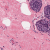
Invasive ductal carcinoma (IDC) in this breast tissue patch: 0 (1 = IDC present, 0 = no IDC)